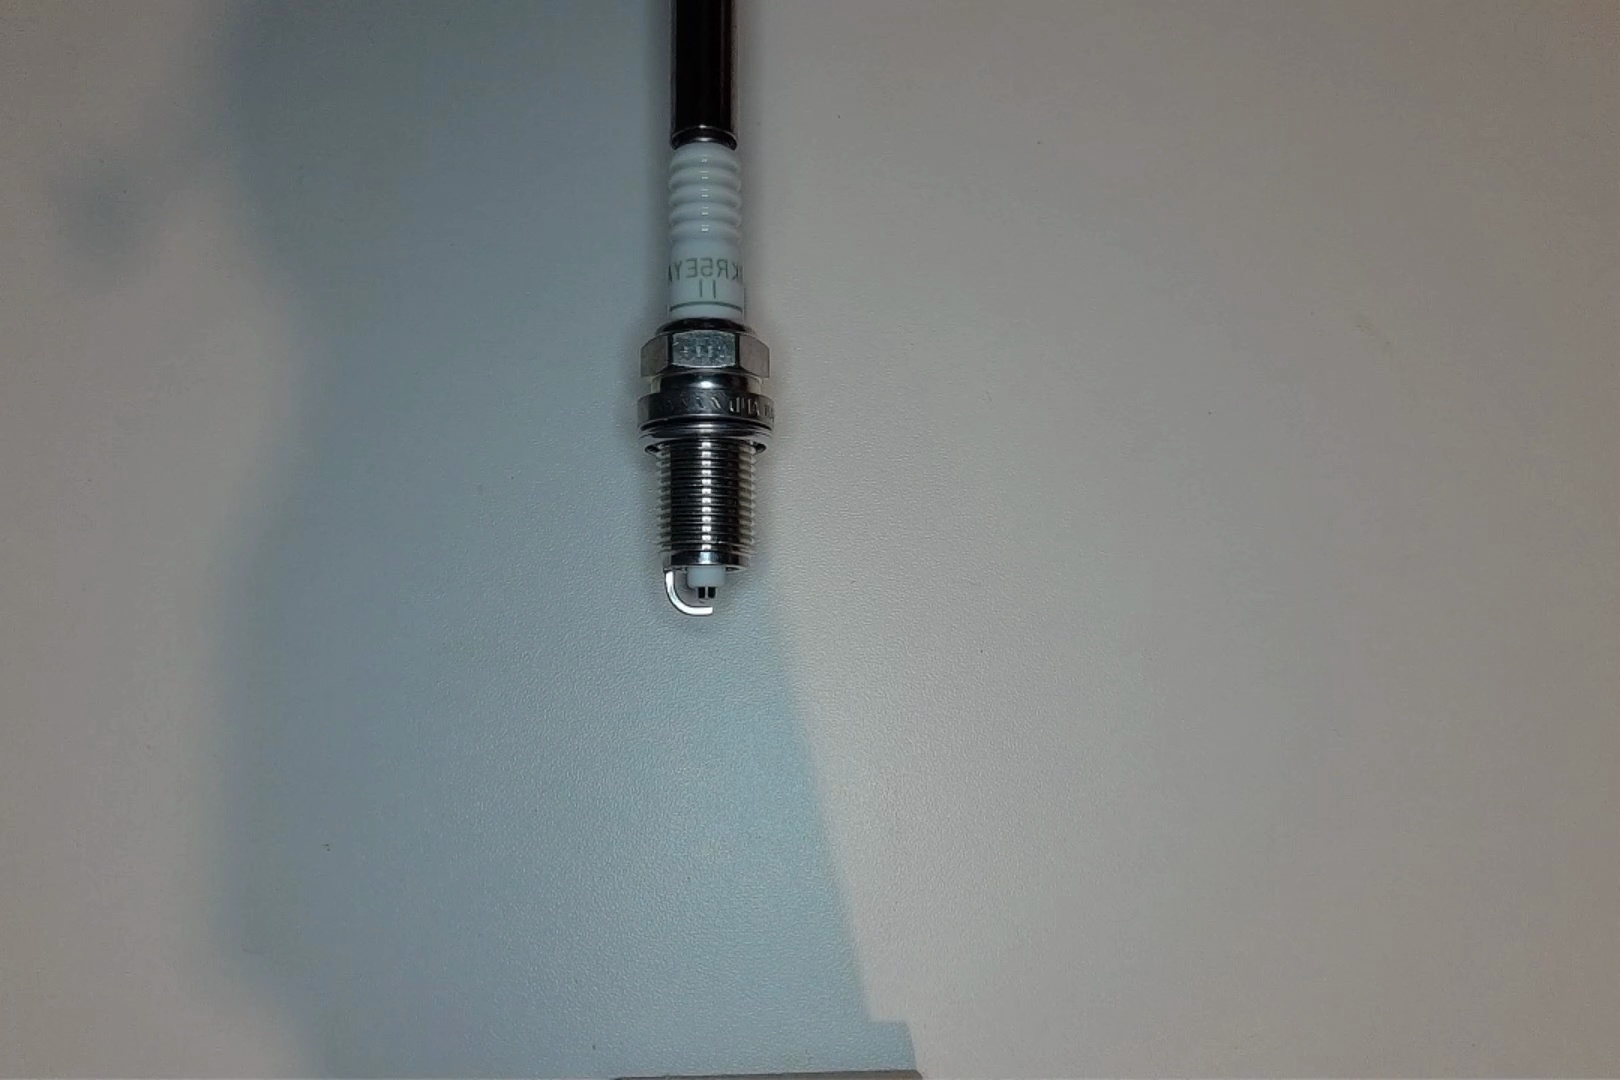
Label: no anomaly